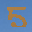
Label: 5